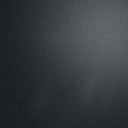
Screen state: off